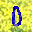
Label: 0